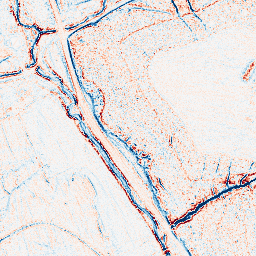
Category: edge_preserving
Decomposition family: anisotropic_diffusion
Decomposition parameters: iterations: 5
kappa: 30
gamma: 0.15
Upsampling method: lanczos
Upsampling parameters: scale: 8
Upsampling scale: 8